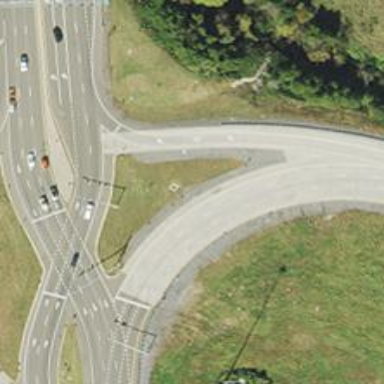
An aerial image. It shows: Motorway link at diverging diamond interchange (DDI) junction.